一年级 · 算术

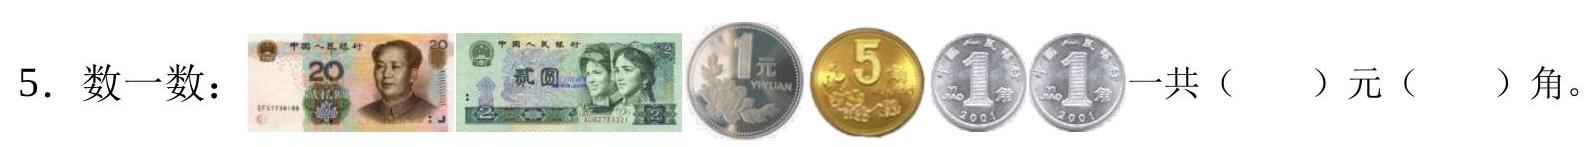
答案: 详解$23 \quad 7$
解析: ：分析：（1）由点 $\mathrm{A}$ 在抛物线上, 将 $\mathrm{A}$ 点坐标代入, 求出参数 $\mathrm{P}$, 求解即可 (2) 由于 $F(8,0)$ 是 $\triangle A B C$ 的重心, 则重心与焦点重合, 由重心坐标公式可求 $M$ 是 $B C$ 的中点。

(3) 由于线段 $\mathrm{BC}$ 的中点 $\mathrm{M}$ 不在 $x$ 轴上, 所以 $\mathrm{BC}$ 所在的直线不垂直于 $x$ 轴. 设 $\mathrm{BC}$ 所在直线的方程为: $y+4=k(x-11)(k \neq 0)$, 解出 $k$ 即可。